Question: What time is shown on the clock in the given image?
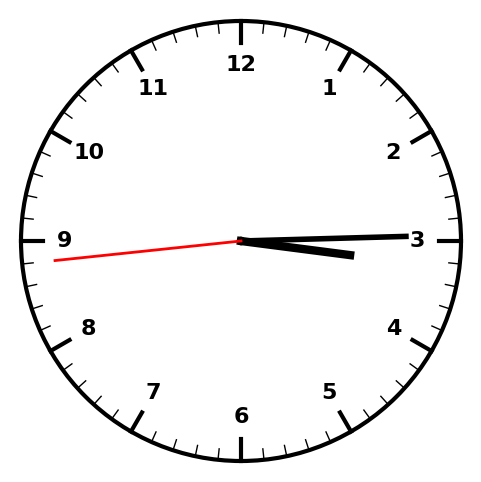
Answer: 03:14:44